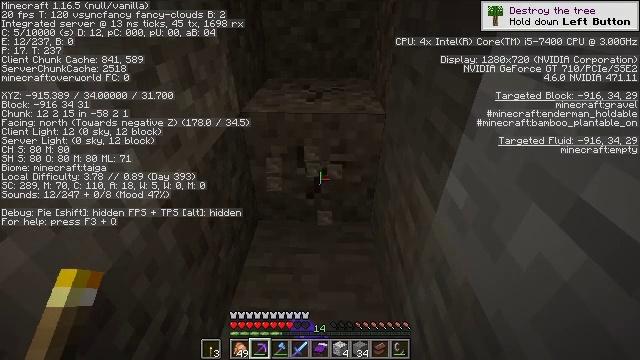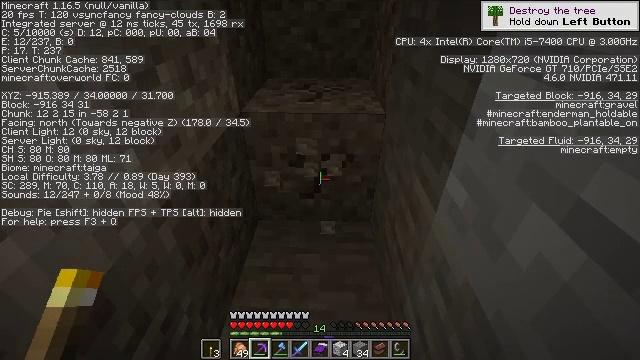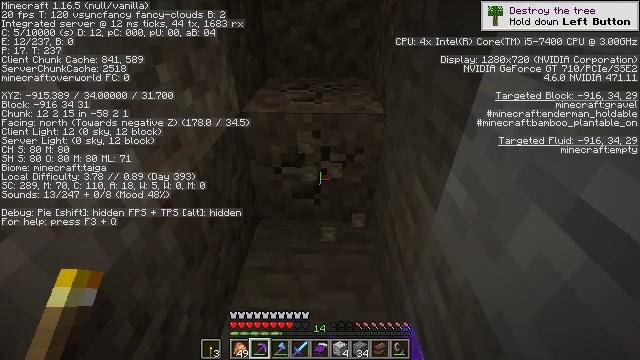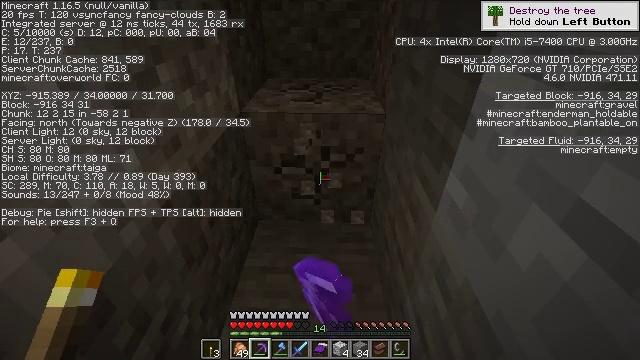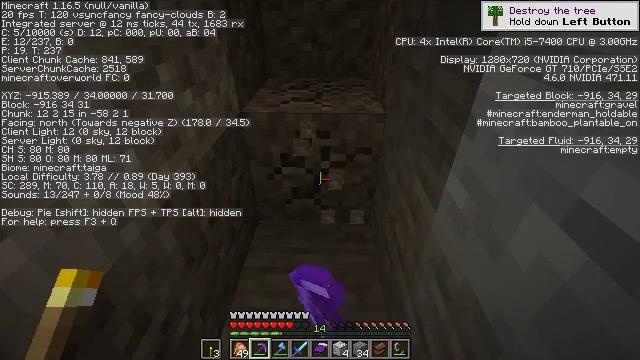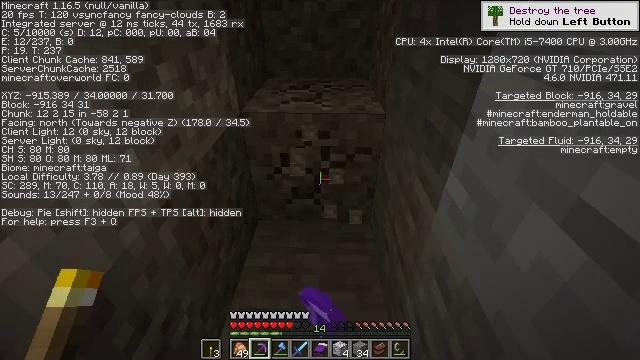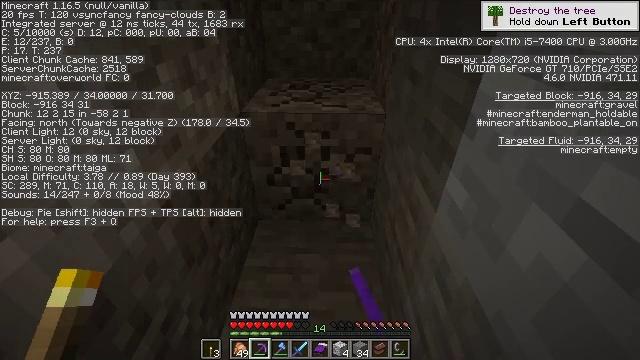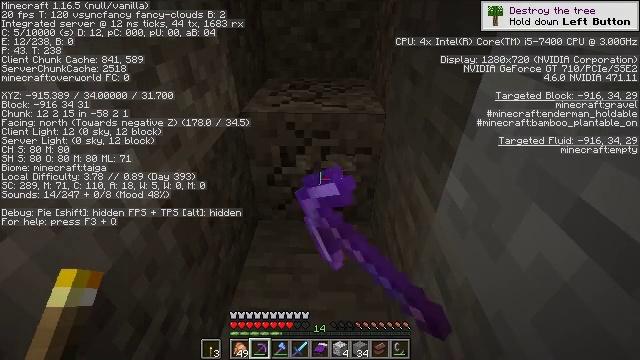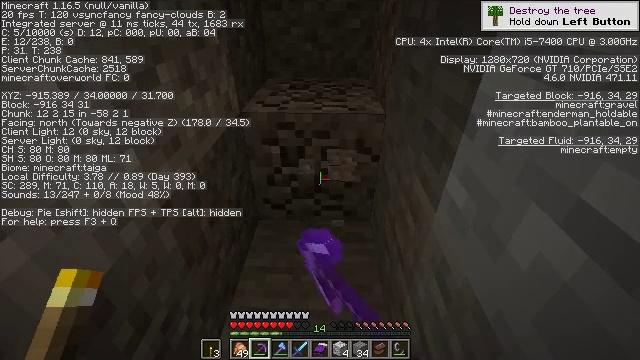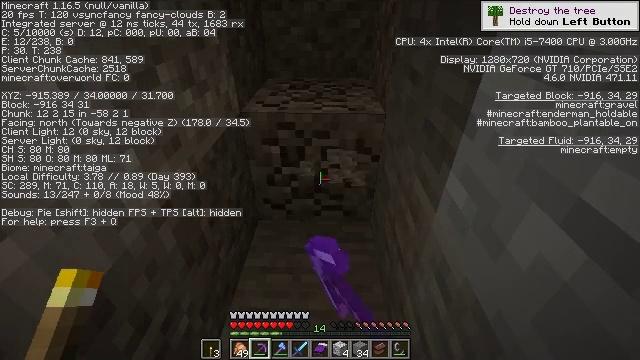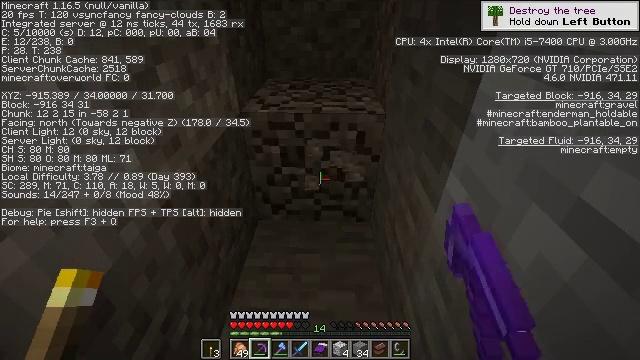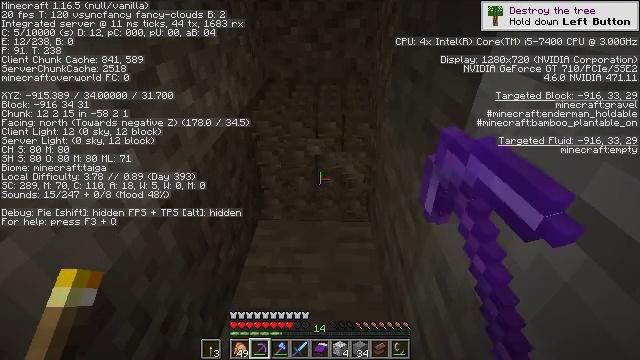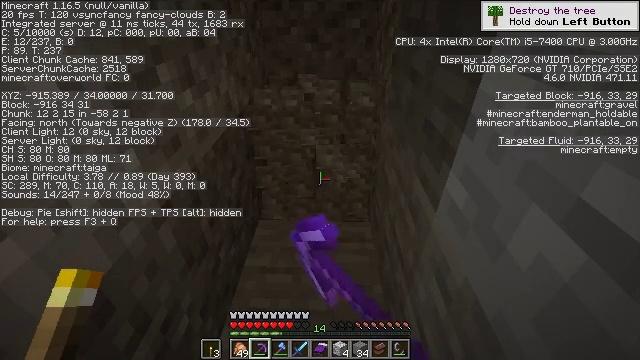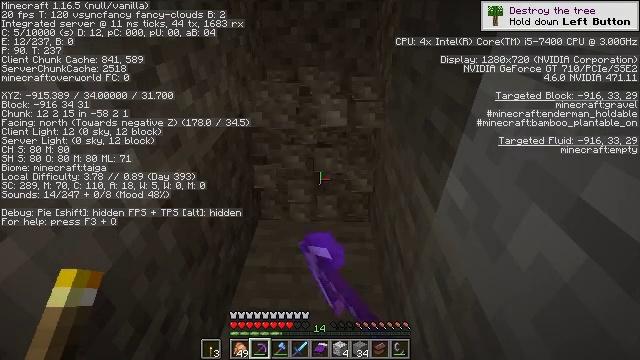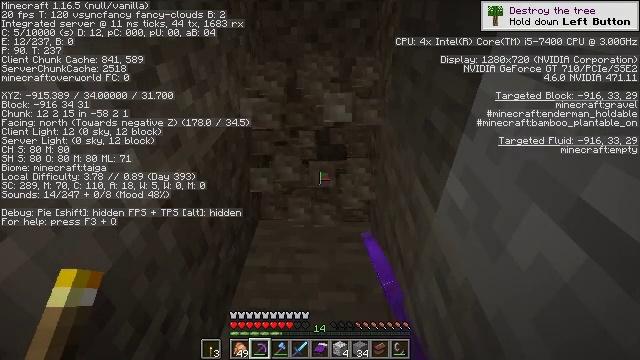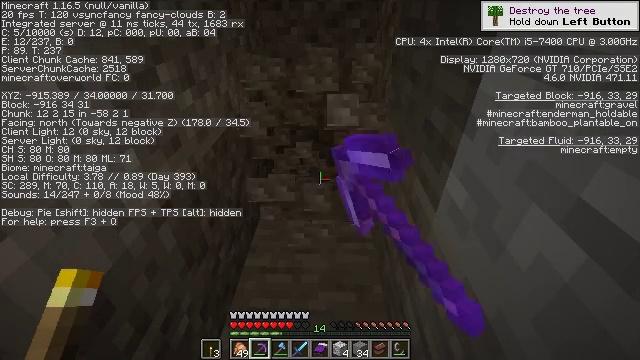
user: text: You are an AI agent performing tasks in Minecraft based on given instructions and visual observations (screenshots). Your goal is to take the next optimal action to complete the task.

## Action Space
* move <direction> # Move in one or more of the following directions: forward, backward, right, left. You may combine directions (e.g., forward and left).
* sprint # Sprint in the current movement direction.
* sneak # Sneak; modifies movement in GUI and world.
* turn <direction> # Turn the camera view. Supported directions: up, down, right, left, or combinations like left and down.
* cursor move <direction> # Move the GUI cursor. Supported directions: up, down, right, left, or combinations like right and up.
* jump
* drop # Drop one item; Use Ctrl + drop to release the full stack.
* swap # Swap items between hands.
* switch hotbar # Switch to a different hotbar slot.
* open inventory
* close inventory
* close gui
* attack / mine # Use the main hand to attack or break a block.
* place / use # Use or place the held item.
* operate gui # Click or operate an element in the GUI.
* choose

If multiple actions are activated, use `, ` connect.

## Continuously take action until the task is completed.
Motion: motion action
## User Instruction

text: Break the gravel block.
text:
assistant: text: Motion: attack / mine
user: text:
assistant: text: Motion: attack / mine
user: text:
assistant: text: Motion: attack / mine
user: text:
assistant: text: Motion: attack / mine
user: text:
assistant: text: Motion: attack / mine
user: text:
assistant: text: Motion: attack / mine
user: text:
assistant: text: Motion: attack / mine
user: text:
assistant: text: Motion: attack / mine
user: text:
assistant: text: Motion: attack / mine
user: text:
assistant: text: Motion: attack / mine
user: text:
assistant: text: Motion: attack / mine
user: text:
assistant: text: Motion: attack / mine
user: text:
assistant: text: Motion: attack / mine
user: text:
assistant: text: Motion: attack / mine
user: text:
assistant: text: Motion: attack / mine
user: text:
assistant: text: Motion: attack / mine
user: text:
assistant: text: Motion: attack / mine
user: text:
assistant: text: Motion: attack / mine
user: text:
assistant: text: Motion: attack / mine
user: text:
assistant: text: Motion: attack / mine
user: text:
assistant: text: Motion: attack / mine
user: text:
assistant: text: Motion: attack / mine
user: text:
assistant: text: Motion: attack / mine
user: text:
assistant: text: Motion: attack / mine
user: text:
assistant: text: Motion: attack / mine
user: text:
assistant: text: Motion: attack / mine
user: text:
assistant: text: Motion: attack / mine
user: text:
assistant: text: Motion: attack / mine
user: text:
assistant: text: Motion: attack / mine
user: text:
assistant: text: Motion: attack / mine